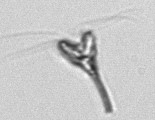
Label: Pyramimonas_longicauda